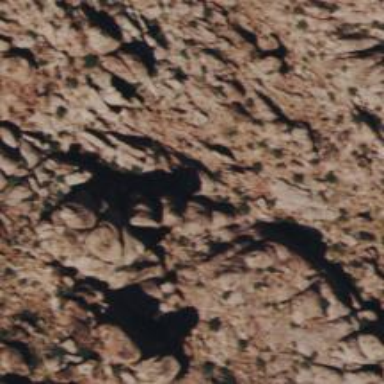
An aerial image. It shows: Crag for climbing.